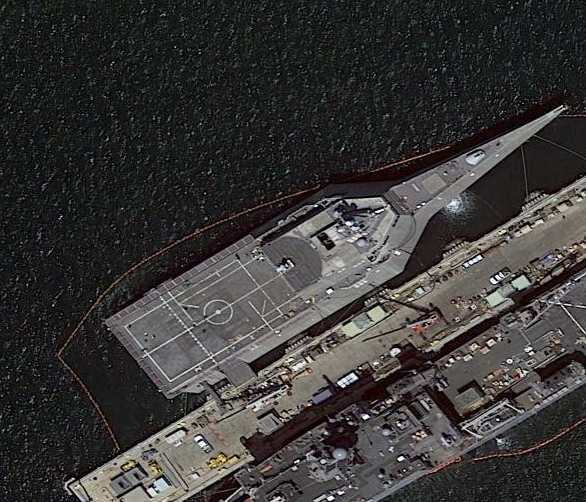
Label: Independence-class_combat_ship